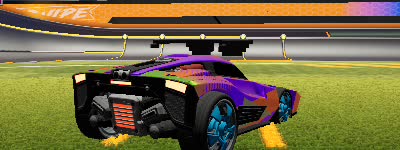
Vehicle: breakout